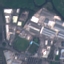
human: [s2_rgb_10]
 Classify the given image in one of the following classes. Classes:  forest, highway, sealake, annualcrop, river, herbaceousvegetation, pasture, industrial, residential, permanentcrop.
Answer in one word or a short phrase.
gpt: Industrial